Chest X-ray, PA view. Patient: 49 years old, sex M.
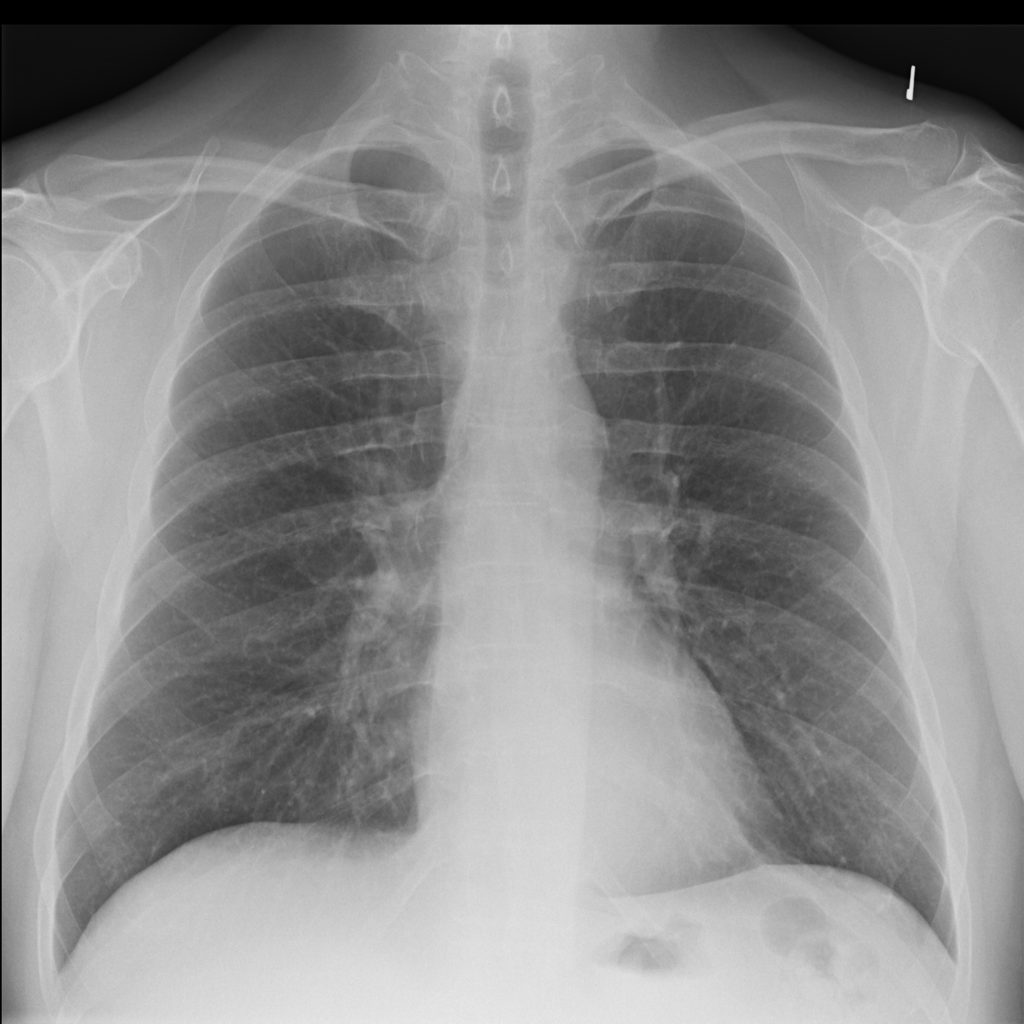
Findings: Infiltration